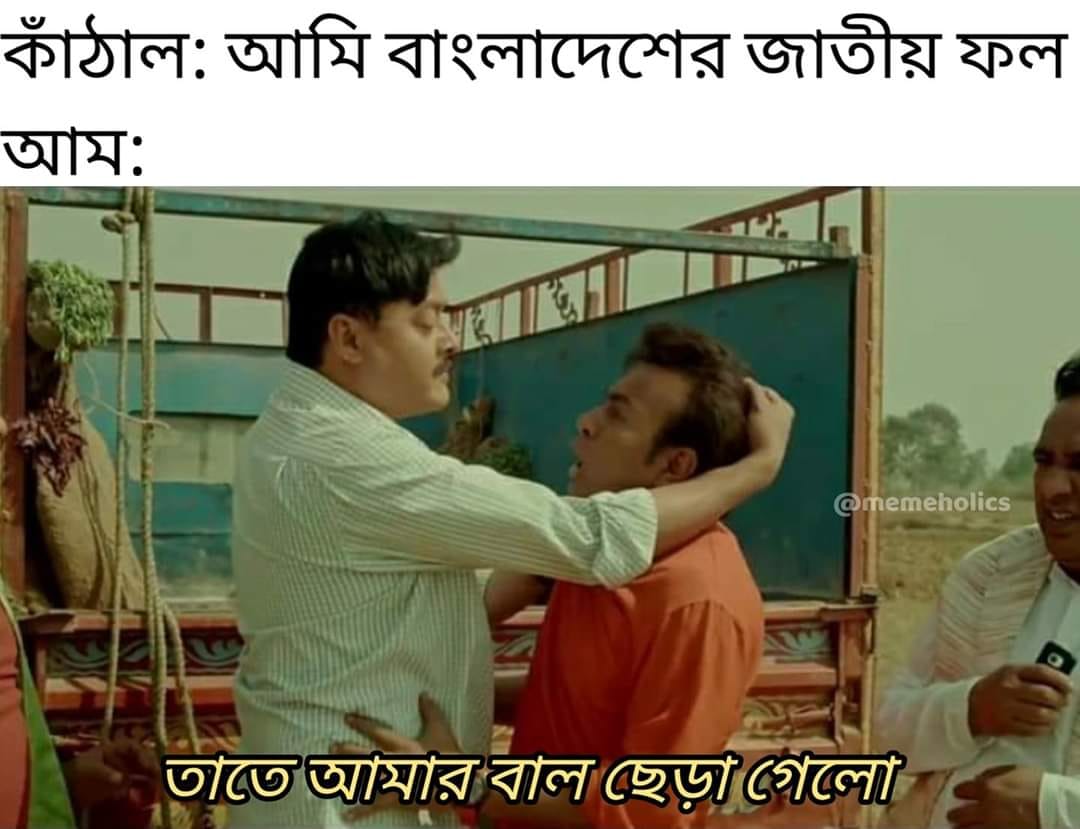
Caption: কাঠালঃ আমি বাংলাদেশের জাতীয় ফল      আমঃ   তাতে আমার বার ছেড়া গেলো
Label: non-hate